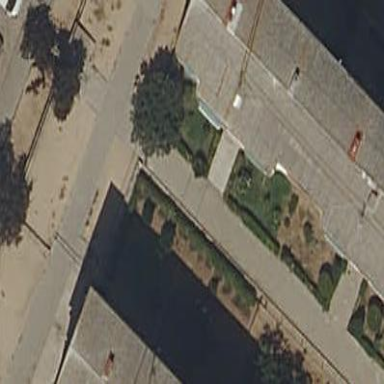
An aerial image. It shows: Residential building.